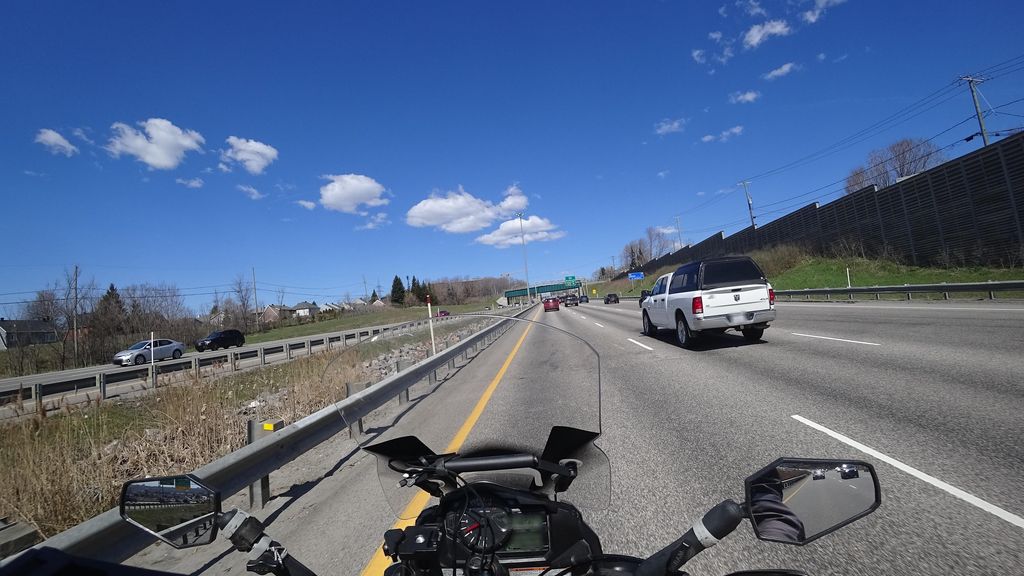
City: quebec_city